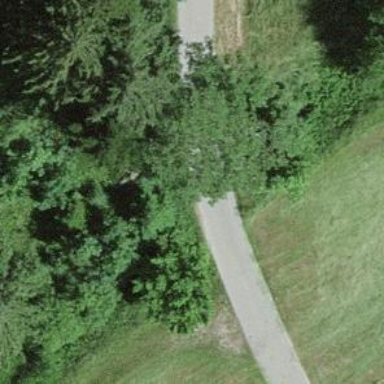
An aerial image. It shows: Culvert tunnel.